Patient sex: M
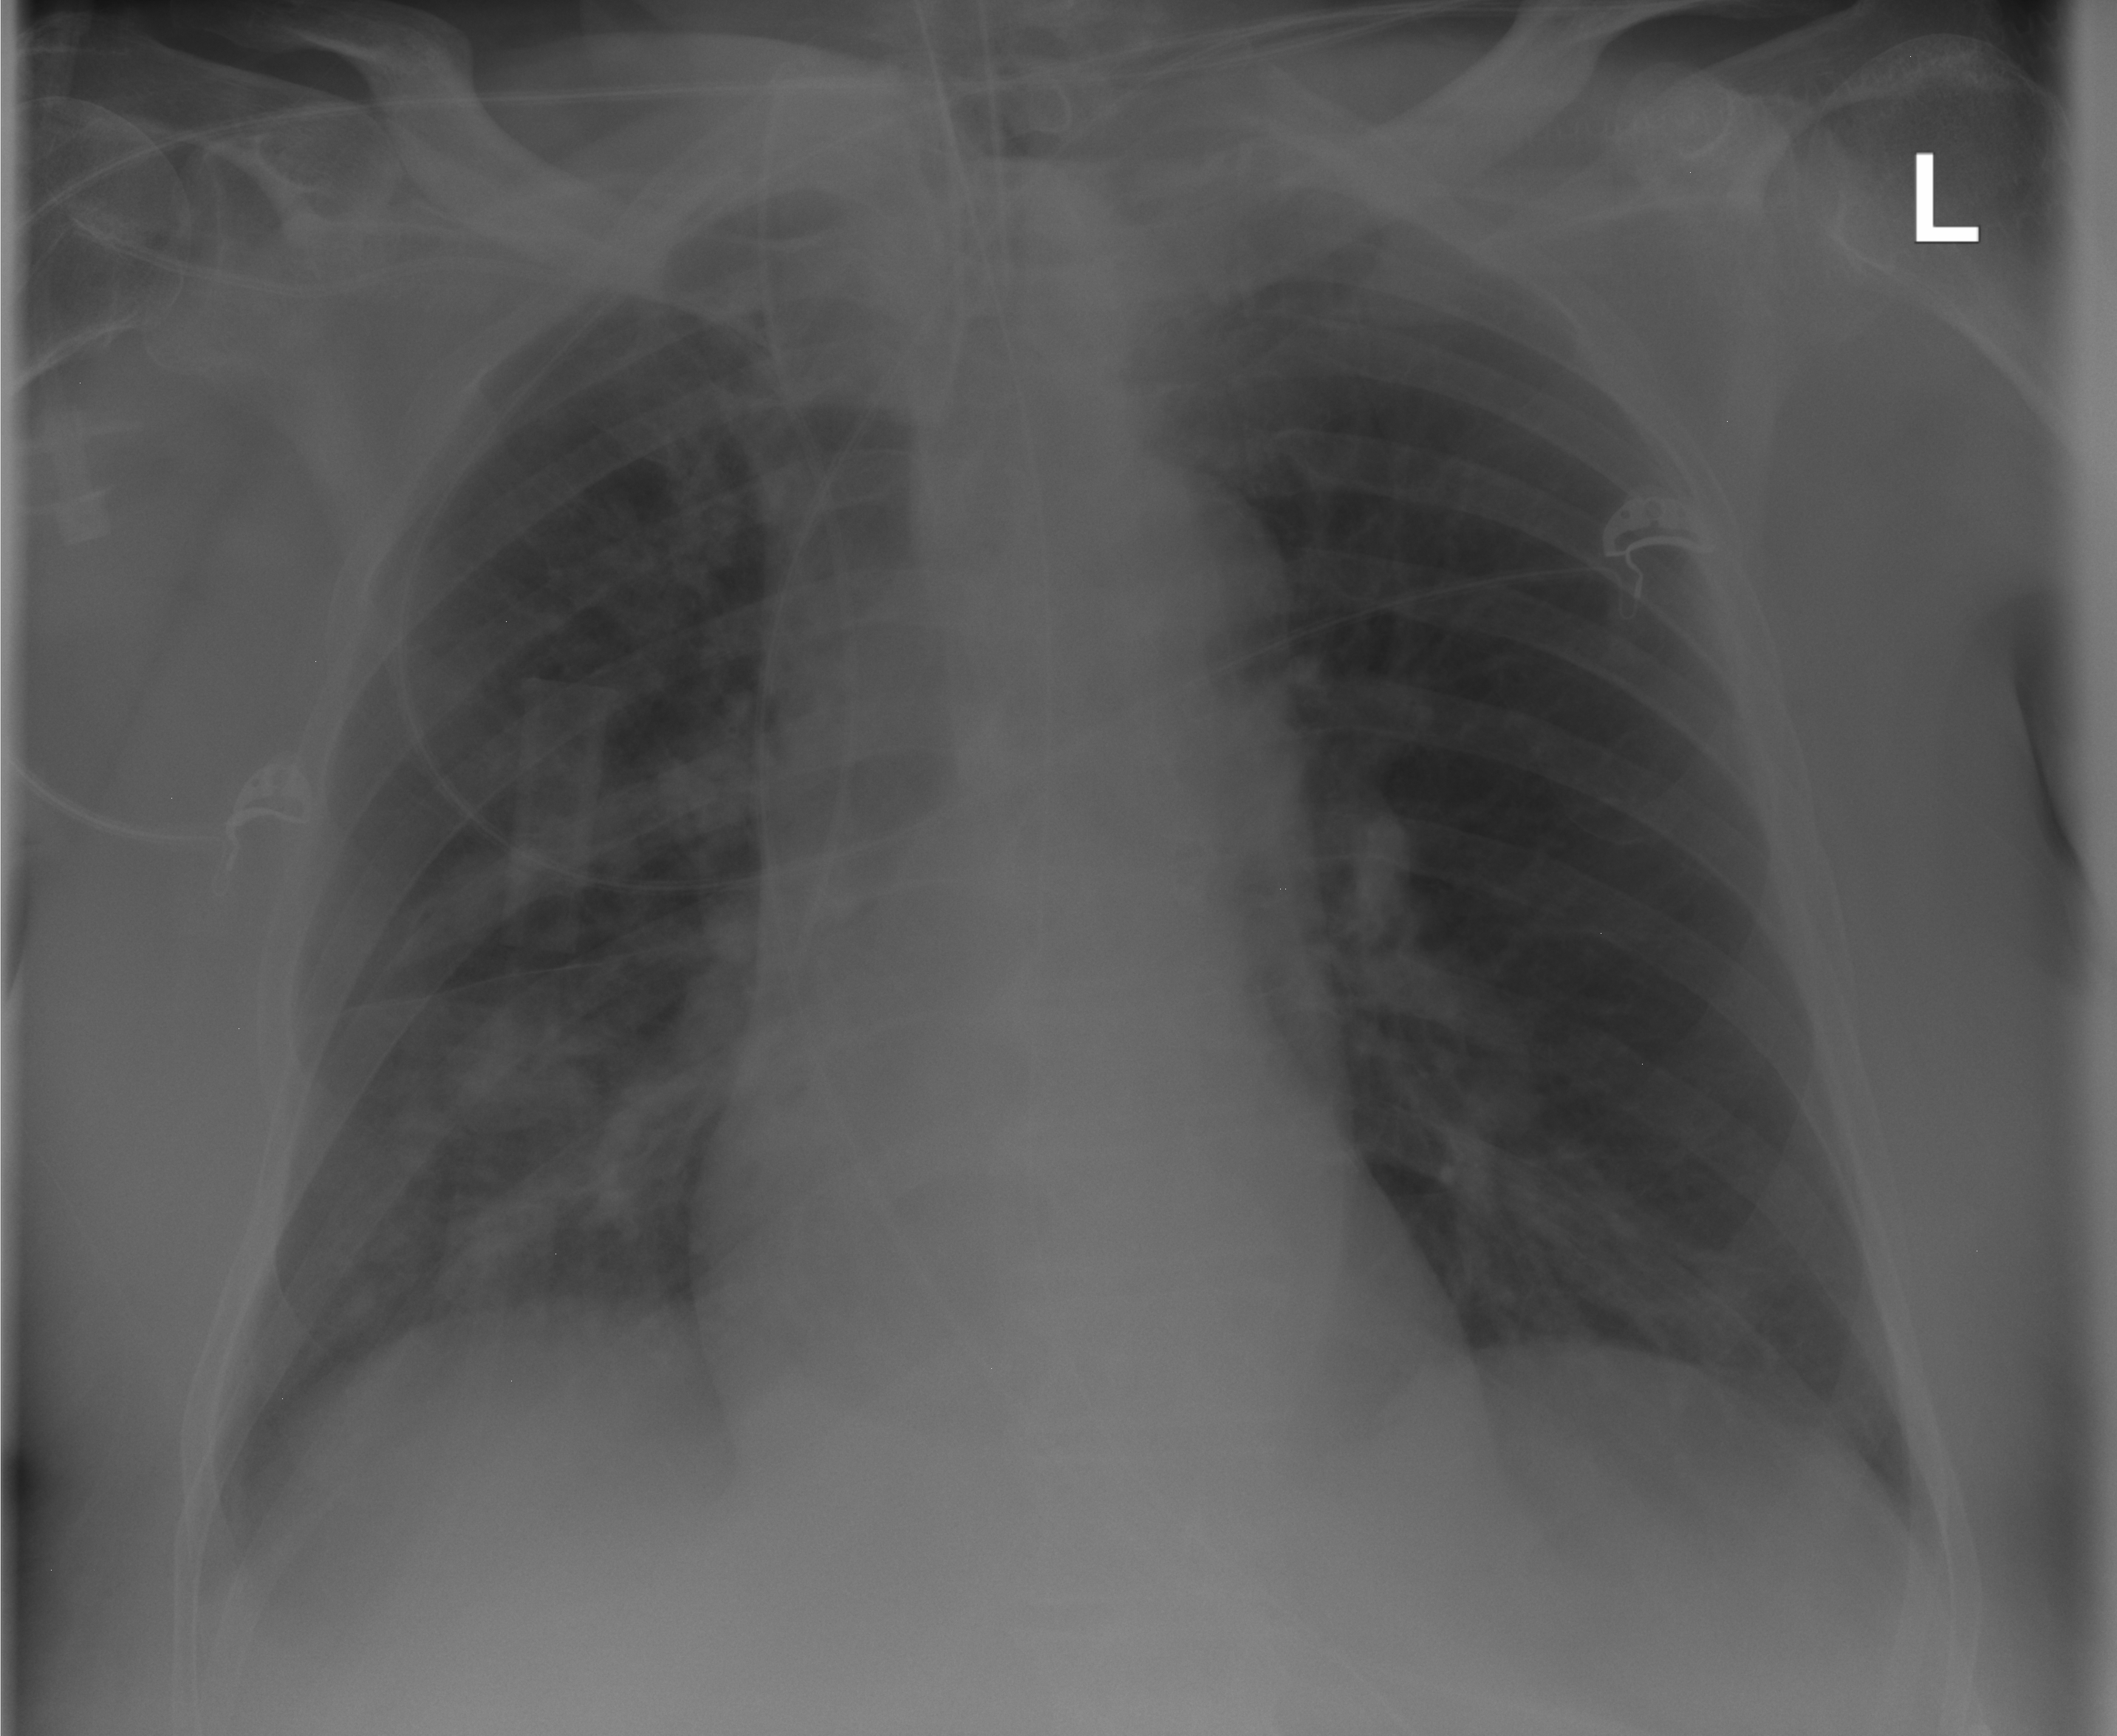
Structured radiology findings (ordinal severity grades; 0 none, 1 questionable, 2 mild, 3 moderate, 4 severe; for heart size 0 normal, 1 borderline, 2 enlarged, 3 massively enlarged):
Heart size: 0
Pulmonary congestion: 0
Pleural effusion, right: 0
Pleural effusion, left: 0
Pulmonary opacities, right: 3
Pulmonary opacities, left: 0
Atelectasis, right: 2
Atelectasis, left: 0